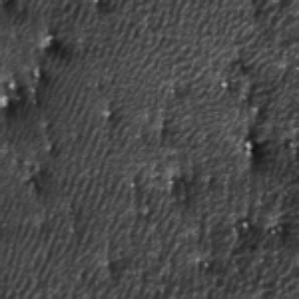
Label: frost